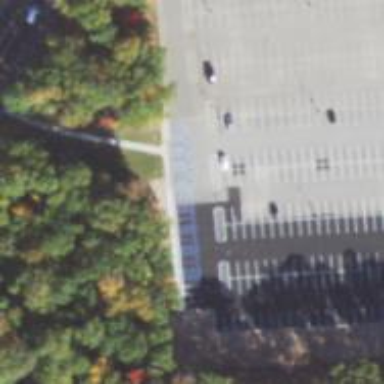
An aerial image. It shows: Parking space is available.